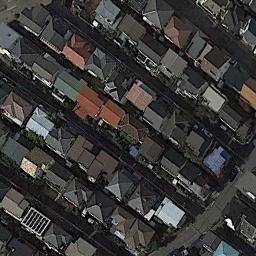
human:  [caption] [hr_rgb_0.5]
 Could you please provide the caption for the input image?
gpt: The dense residential is next to the road .

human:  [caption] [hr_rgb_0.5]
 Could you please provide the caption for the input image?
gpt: Residential areas are sparsely spaced .

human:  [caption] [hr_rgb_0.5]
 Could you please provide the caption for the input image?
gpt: A dense residential area has lots of houses arranged neatly and some roads go through the residential area .

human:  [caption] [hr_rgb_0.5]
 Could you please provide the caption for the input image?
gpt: There are many roads and neatly arranged houses and trees in densely populated areas .

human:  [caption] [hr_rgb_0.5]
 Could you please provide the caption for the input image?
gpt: There are buildings of different colors on a dense residential area .